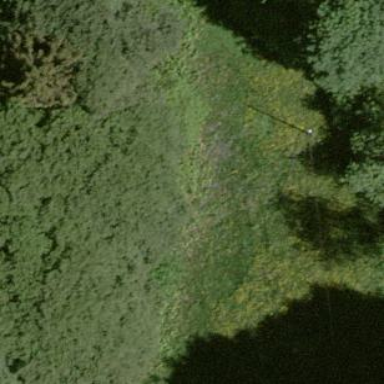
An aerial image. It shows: Beautiful meadow.